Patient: sex F, age 62
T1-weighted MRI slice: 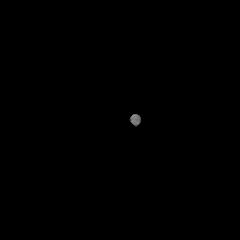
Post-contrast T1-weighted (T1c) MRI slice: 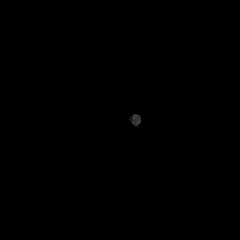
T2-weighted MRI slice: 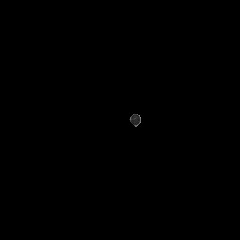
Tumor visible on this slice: no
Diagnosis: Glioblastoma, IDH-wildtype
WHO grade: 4